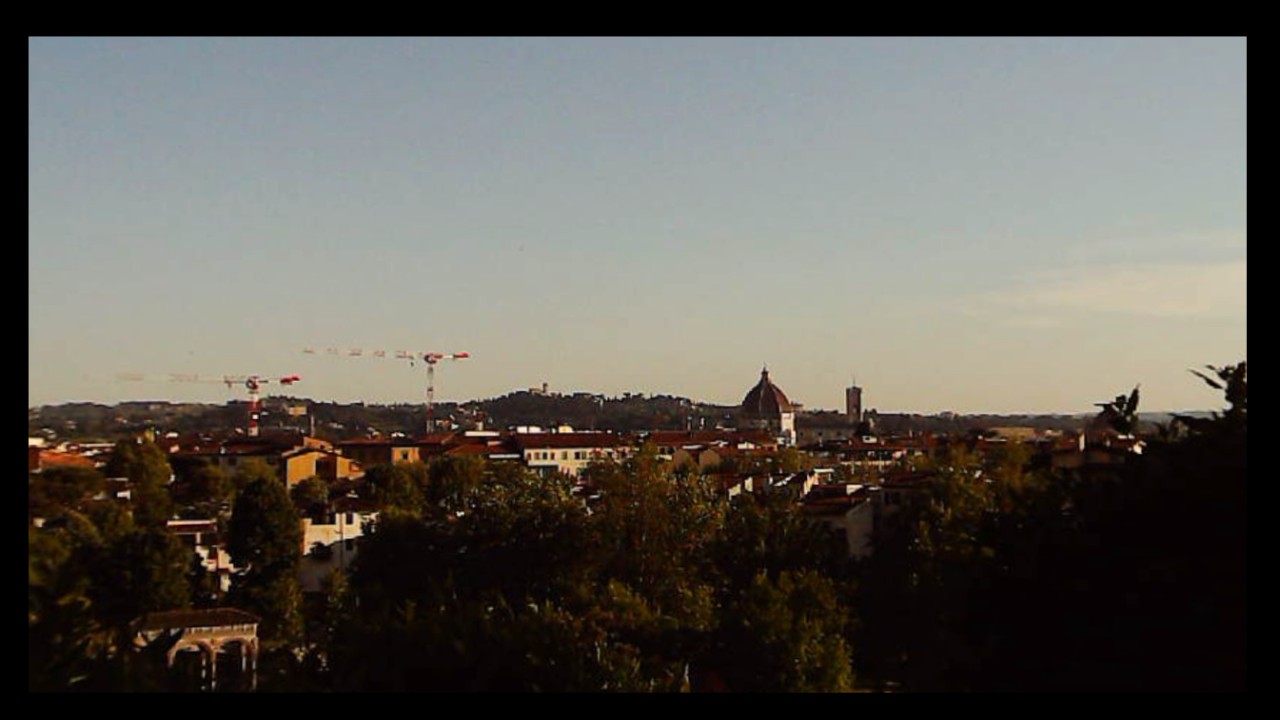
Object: Betafpv air75